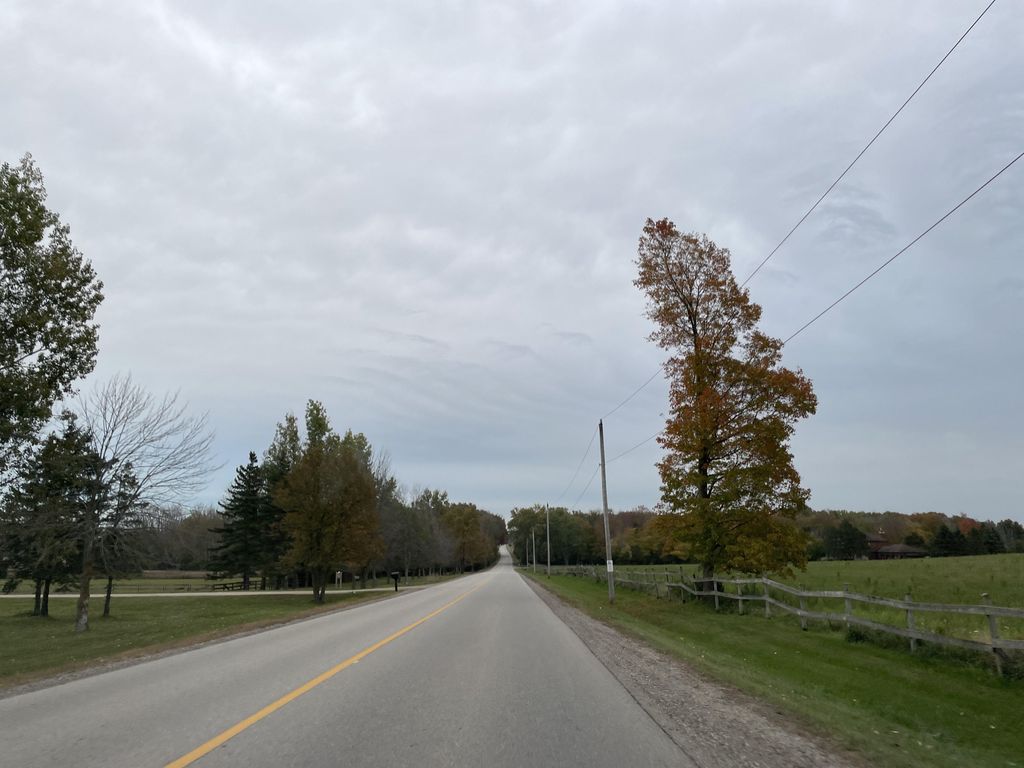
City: kitchener-waterloo